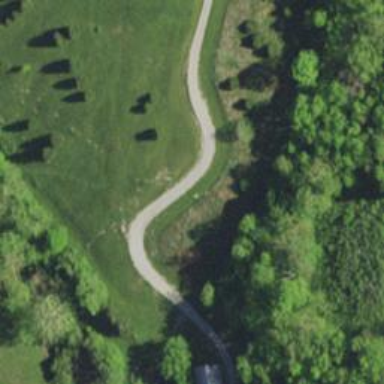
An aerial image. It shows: Driveway.